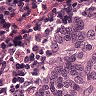
Metastatic tissue present: yes